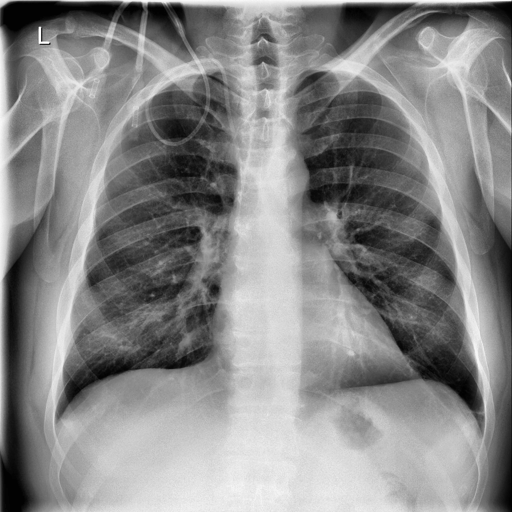
Finding: NORMAL